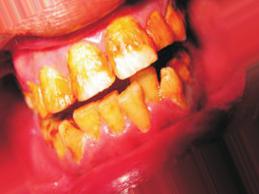
Condition: Tooth Discoloration